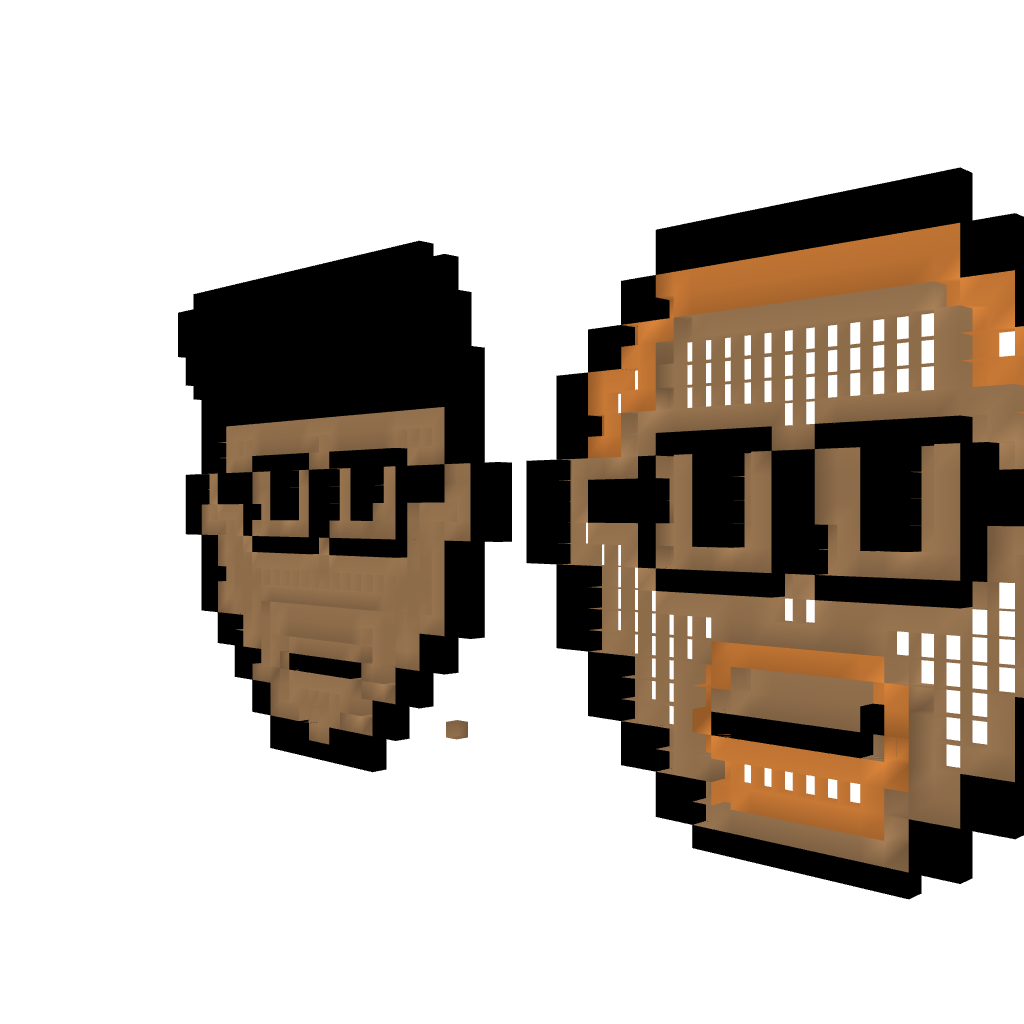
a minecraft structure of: Adam Savage and Jamie Hyneman good quality